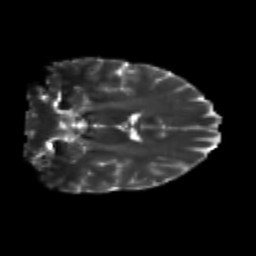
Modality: T2w
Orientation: coronal
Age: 24
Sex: male
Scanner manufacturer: siemens
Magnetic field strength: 3 T
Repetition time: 3.5 s
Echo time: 0.113 s